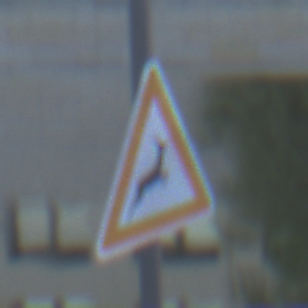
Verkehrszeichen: WildwechselLinks
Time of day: SunriseSunset
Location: Outdoor (Urban)
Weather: Clear
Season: NotSpecified
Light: Natural